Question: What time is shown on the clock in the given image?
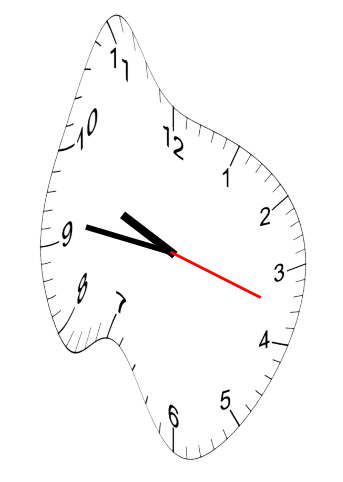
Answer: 09:46:18